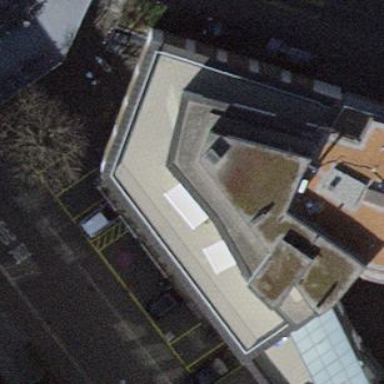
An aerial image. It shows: Office building.